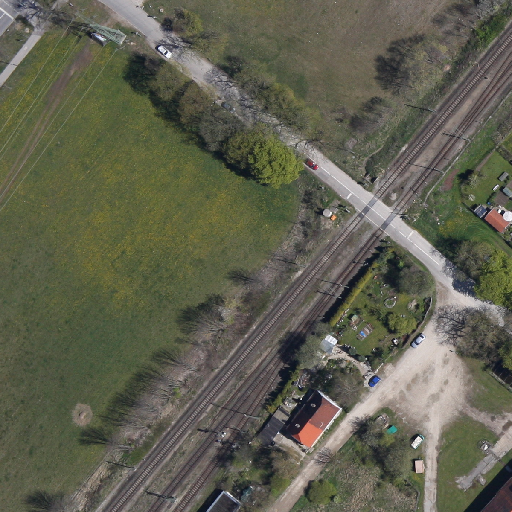
Referring expression: paved road